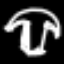
Label: mushroom